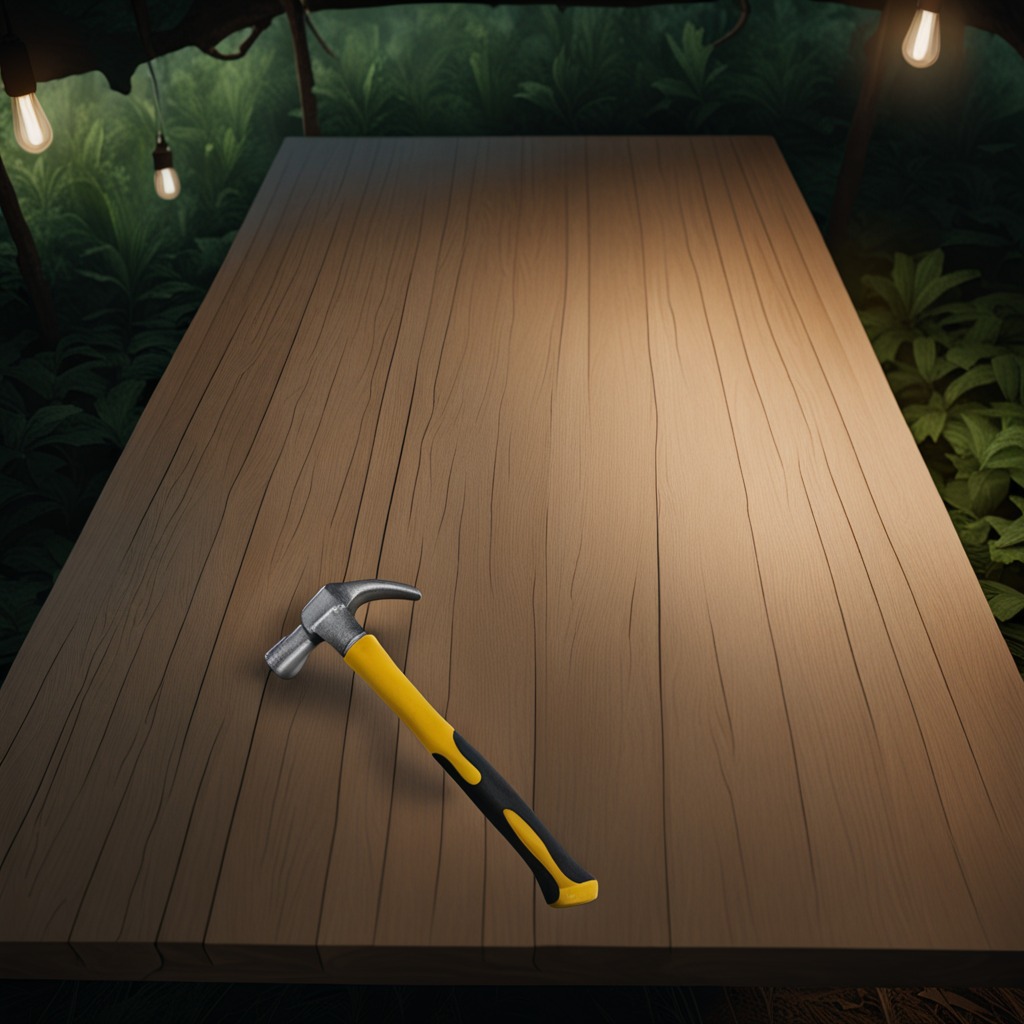
A hammer is lying on the wooden table inside a jungle field workshop tent at night.